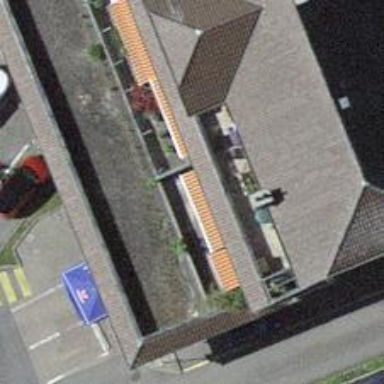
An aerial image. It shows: Supermarket.